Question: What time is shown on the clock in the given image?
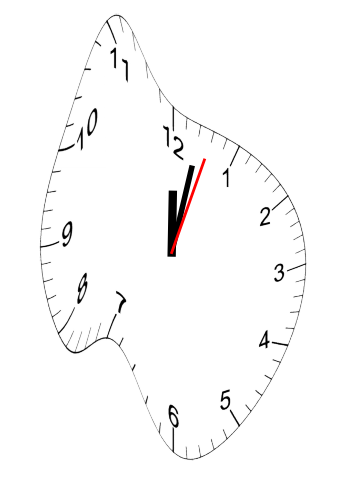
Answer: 12:02:03